Interaction volume radius: 5 \u00c5
Interaction volume height: 25 \u00c5
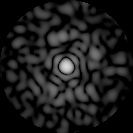
Disorder parameter: 0.8335